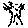
Label: tree